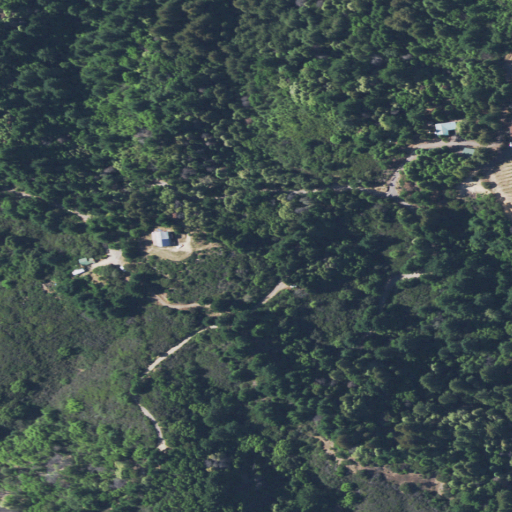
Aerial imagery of mountain in California named Rocky Mountain containing grassland, open development, and shrub